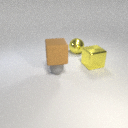
large yellow metal sphere behind large yellow metal cube